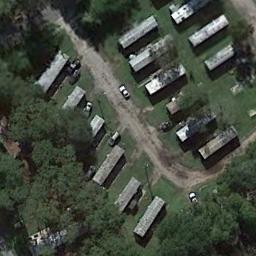
Label: residential